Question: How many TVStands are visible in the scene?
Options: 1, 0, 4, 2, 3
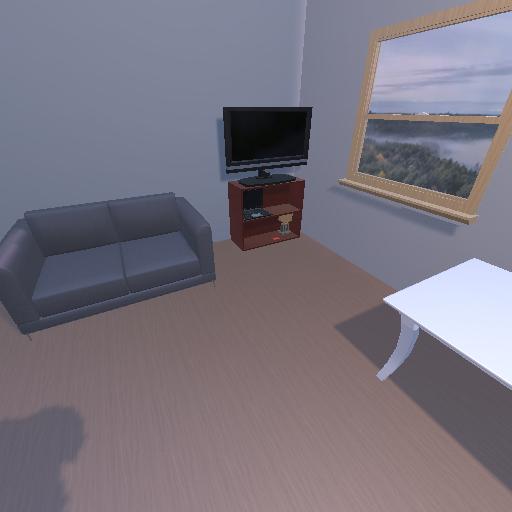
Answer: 1